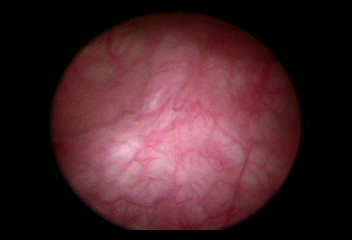
Modality: WLC
Class: Normal mucosa
Bladder cancer association: No